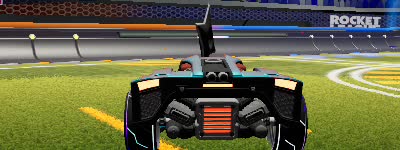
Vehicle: breakout